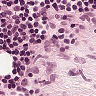
Metastatic tissue present: no